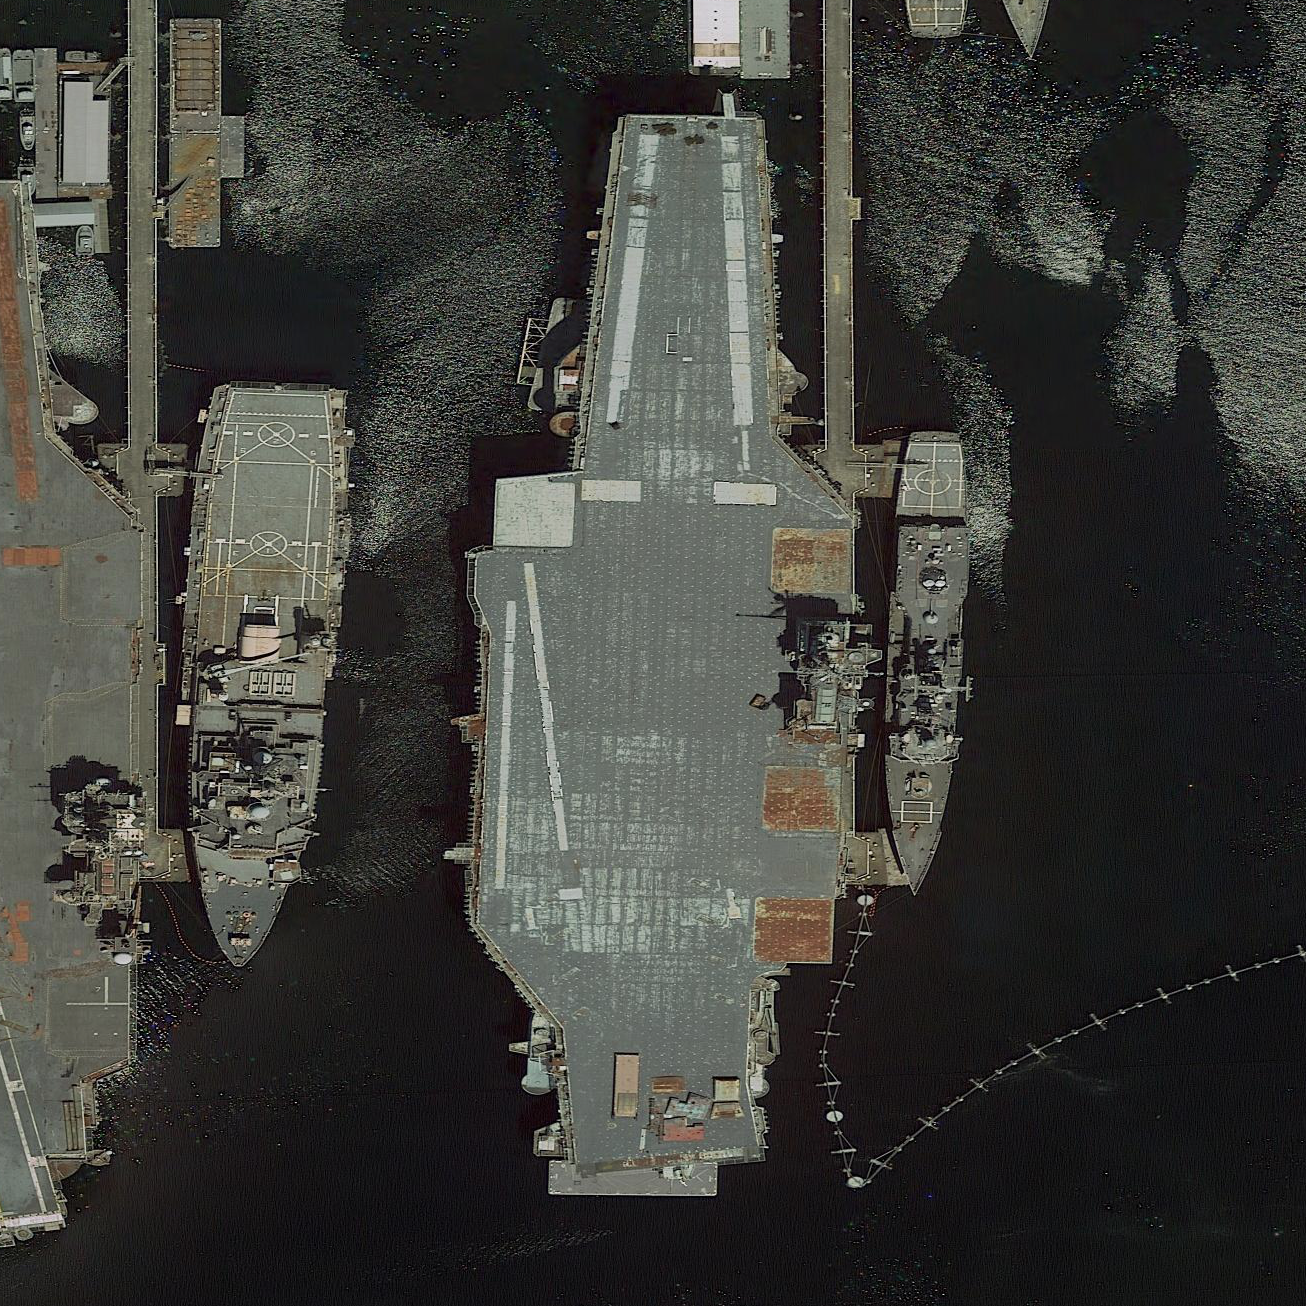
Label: aircraft_carrier